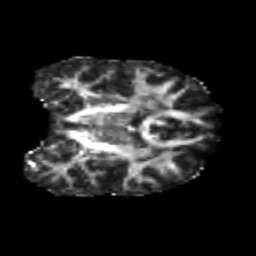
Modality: FA
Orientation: coronal
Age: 21
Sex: female
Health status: healthy
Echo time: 0.074 s